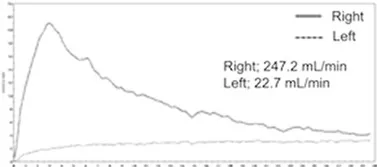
99mTc-mercaptoacetyltriglycine (99mTc-MAG3) renogram. The effective renal plasma flow of the left kidney markedly decreased and showed no peak curve.
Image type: electrography (ekg)